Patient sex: M
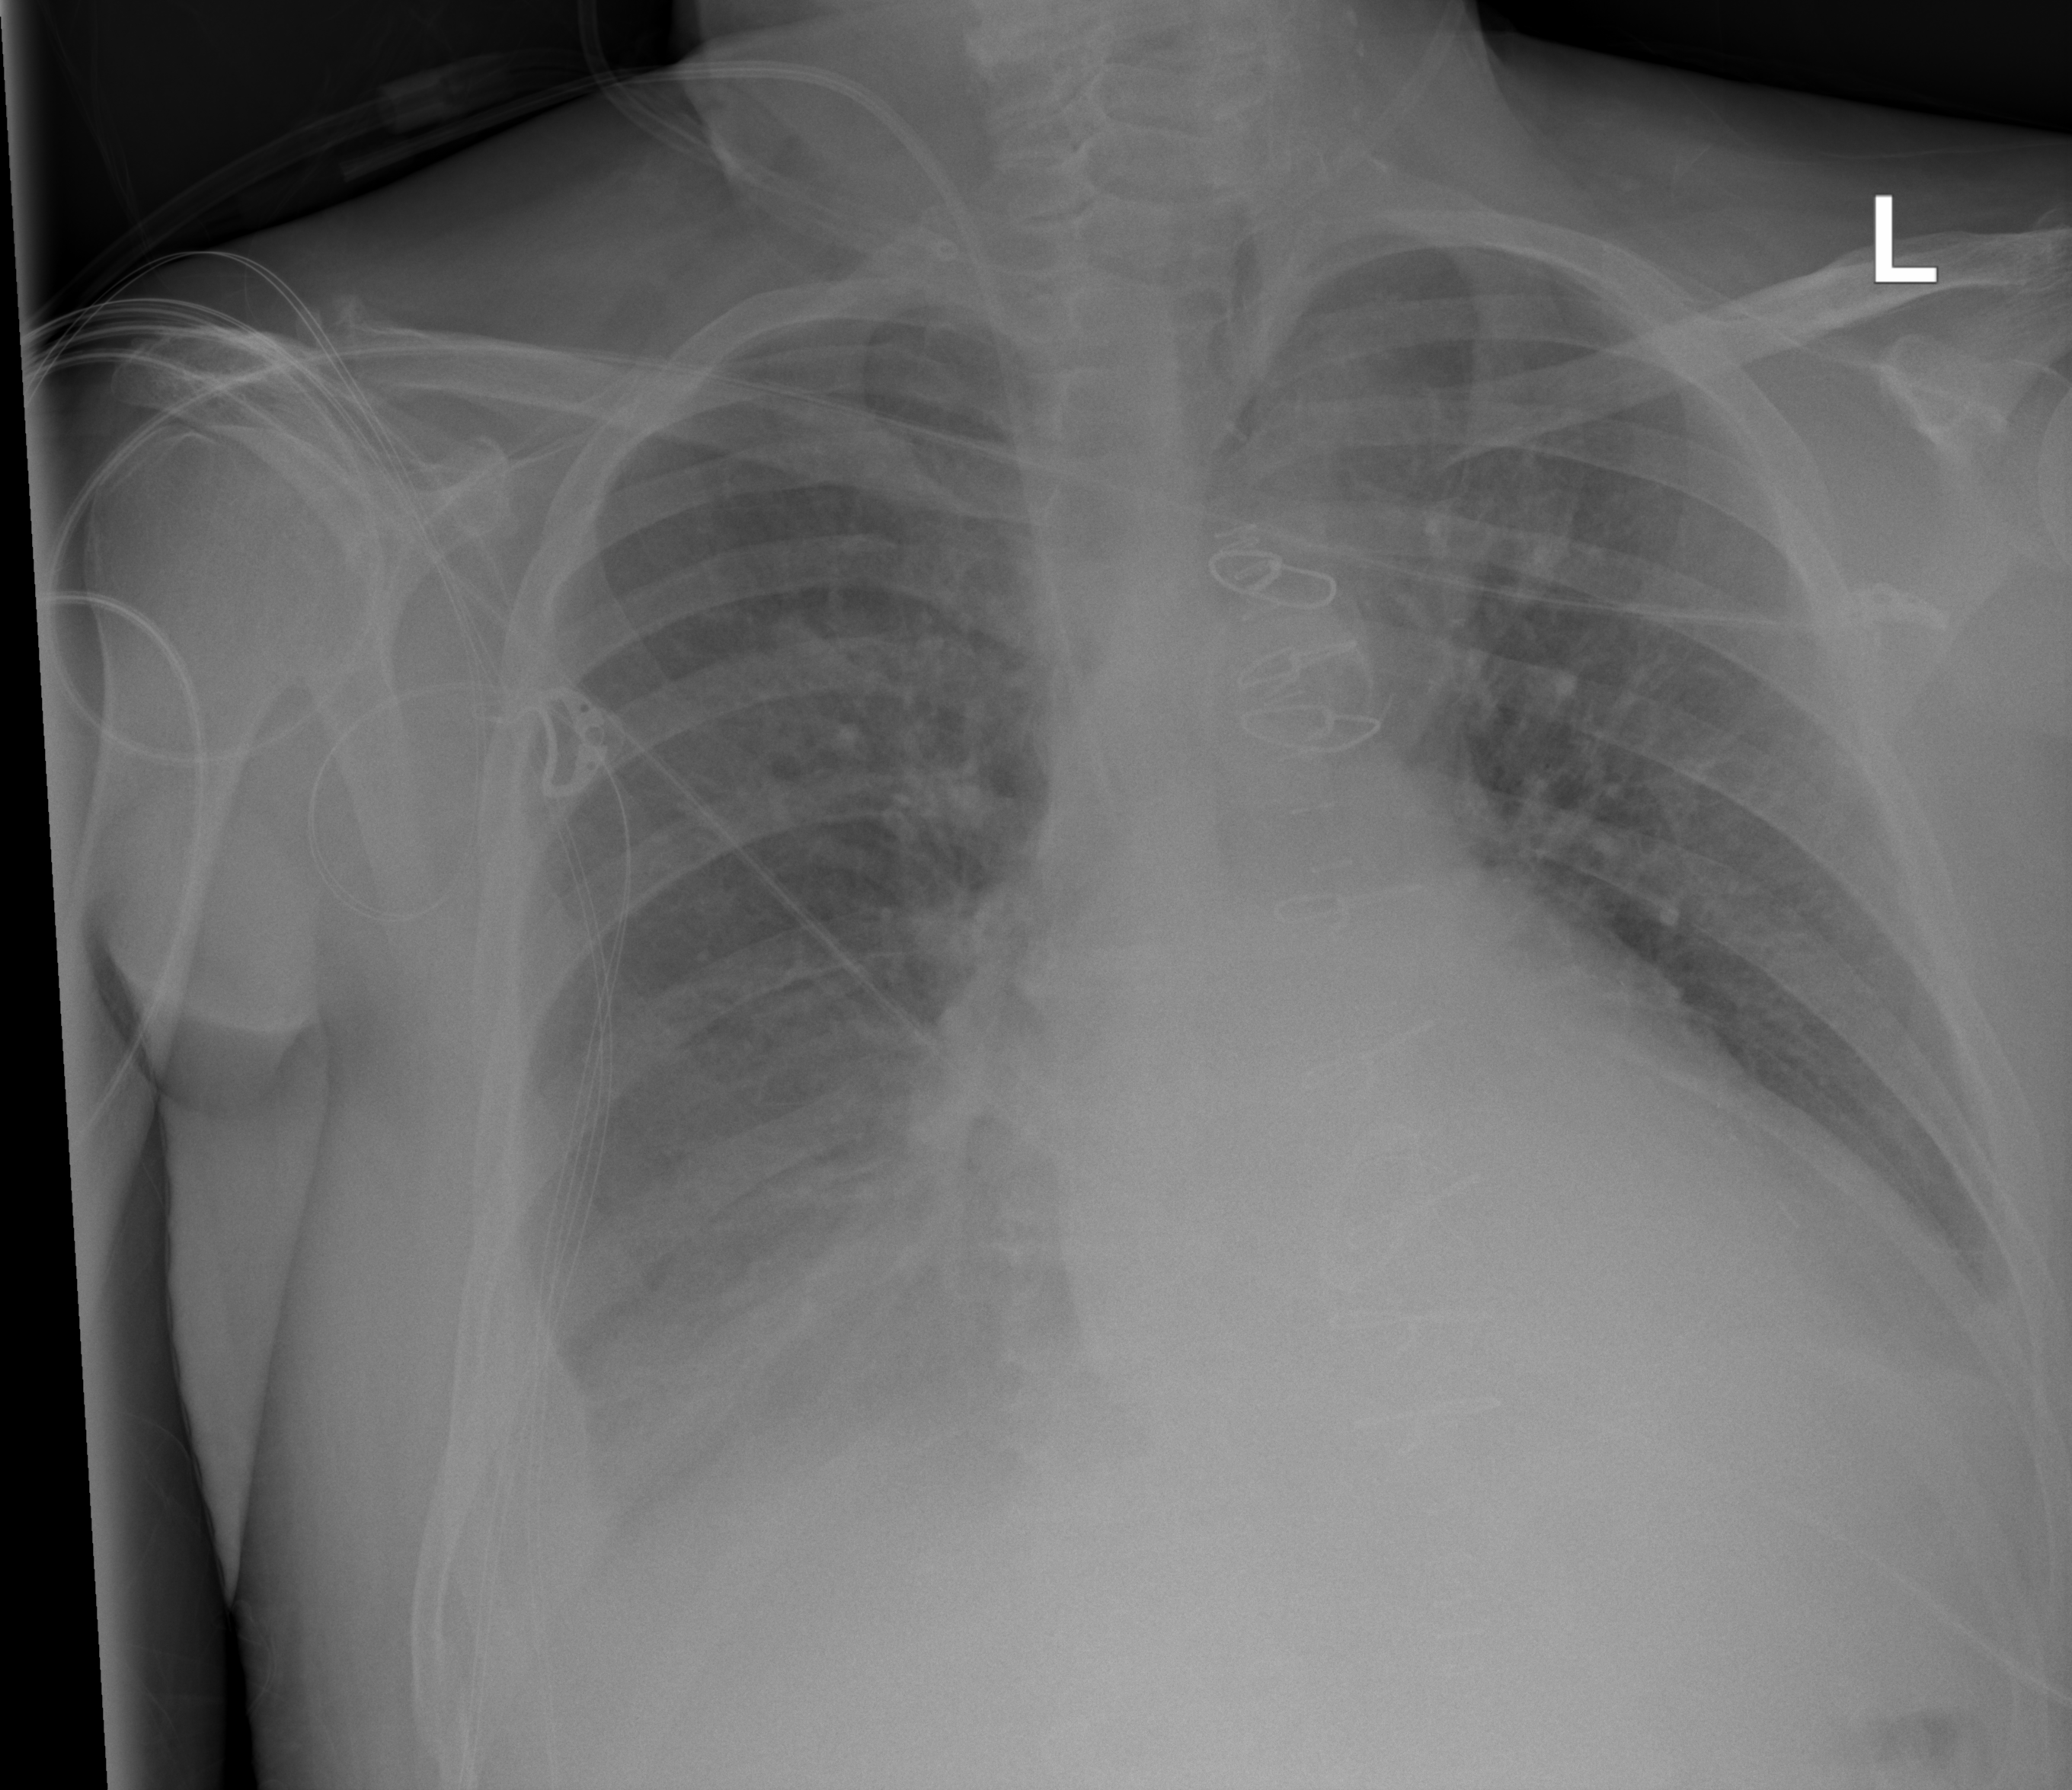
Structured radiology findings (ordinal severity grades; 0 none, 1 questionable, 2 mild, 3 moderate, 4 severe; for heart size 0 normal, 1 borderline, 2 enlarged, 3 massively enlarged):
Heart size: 2
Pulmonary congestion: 2
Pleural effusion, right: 1
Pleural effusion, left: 1
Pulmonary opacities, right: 2
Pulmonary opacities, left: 1
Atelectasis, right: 3
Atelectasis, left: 1